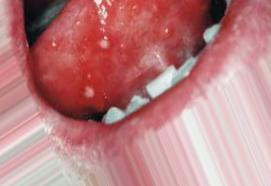
Condition: Mouth Ulcer